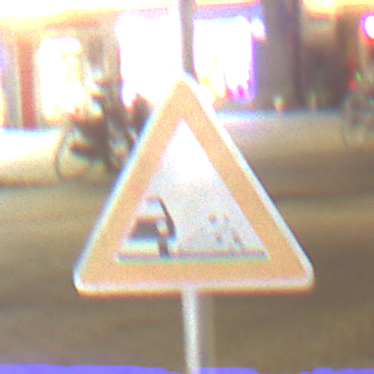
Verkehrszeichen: SplittSchotter
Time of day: Night
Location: Outdoor (Urban)
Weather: Clear
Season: NotSpecified
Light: Artificial